Field crop: maize
Growth stage: 2
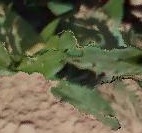
Species: maize